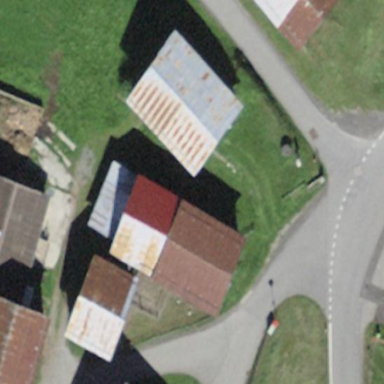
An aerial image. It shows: Barn.